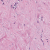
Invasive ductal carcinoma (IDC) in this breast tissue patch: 1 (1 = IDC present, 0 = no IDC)